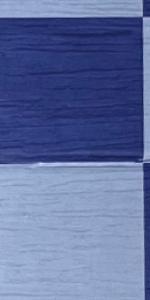
Label: Empty